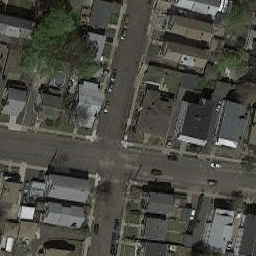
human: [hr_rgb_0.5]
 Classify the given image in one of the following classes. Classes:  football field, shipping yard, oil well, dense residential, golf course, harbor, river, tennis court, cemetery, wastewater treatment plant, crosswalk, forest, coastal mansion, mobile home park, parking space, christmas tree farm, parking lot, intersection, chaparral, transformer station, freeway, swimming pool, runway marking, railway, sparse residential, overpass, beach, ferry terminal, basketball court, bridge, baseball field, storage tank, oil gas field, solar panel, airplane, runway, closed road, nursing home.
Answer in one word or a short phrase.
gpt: intersection